Field crop: maize
Growth stage: 1
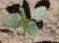
Species: datura